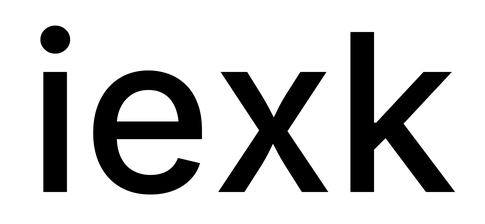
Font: Inter_Medium